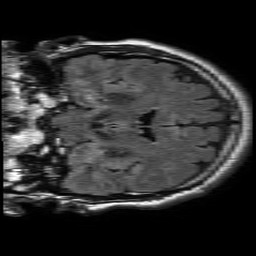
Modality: FLAIR
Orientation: coronal
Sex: male
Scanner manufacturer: philips
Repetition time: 11 s
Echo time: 0.125 s